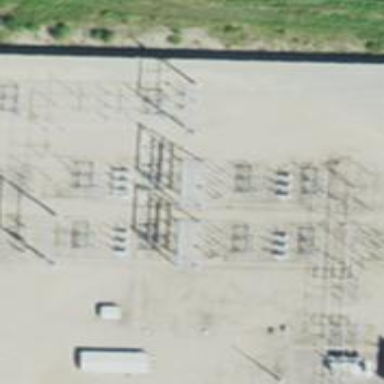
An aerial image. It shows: Switch for power supply.